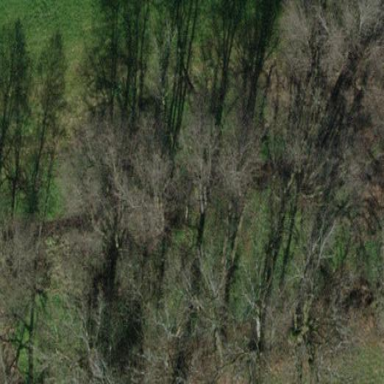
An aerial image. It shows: Mixed leaf-type forest area.